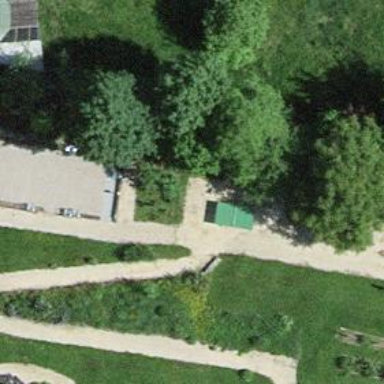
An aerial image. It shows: Path.